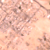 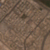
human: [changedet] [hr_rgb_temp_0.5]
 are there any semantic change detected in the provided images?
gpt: The desert area is further urbanized.